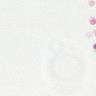
Metastatic tissue present: no